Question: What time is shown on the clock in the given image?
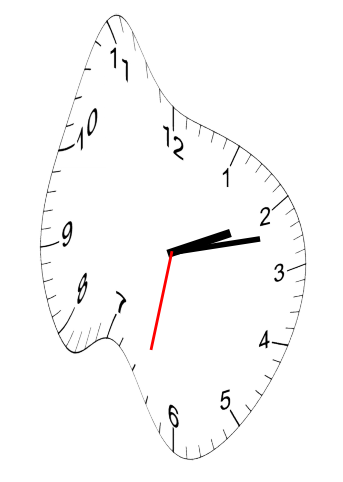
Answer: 02:12:32